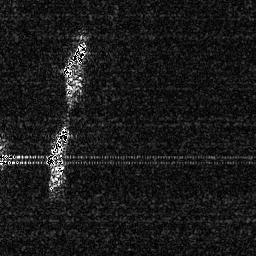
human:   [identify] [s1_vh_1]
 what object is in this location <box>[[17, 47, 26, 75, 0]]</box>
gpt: <ref>1 large ship at the left</ref>